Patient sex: F
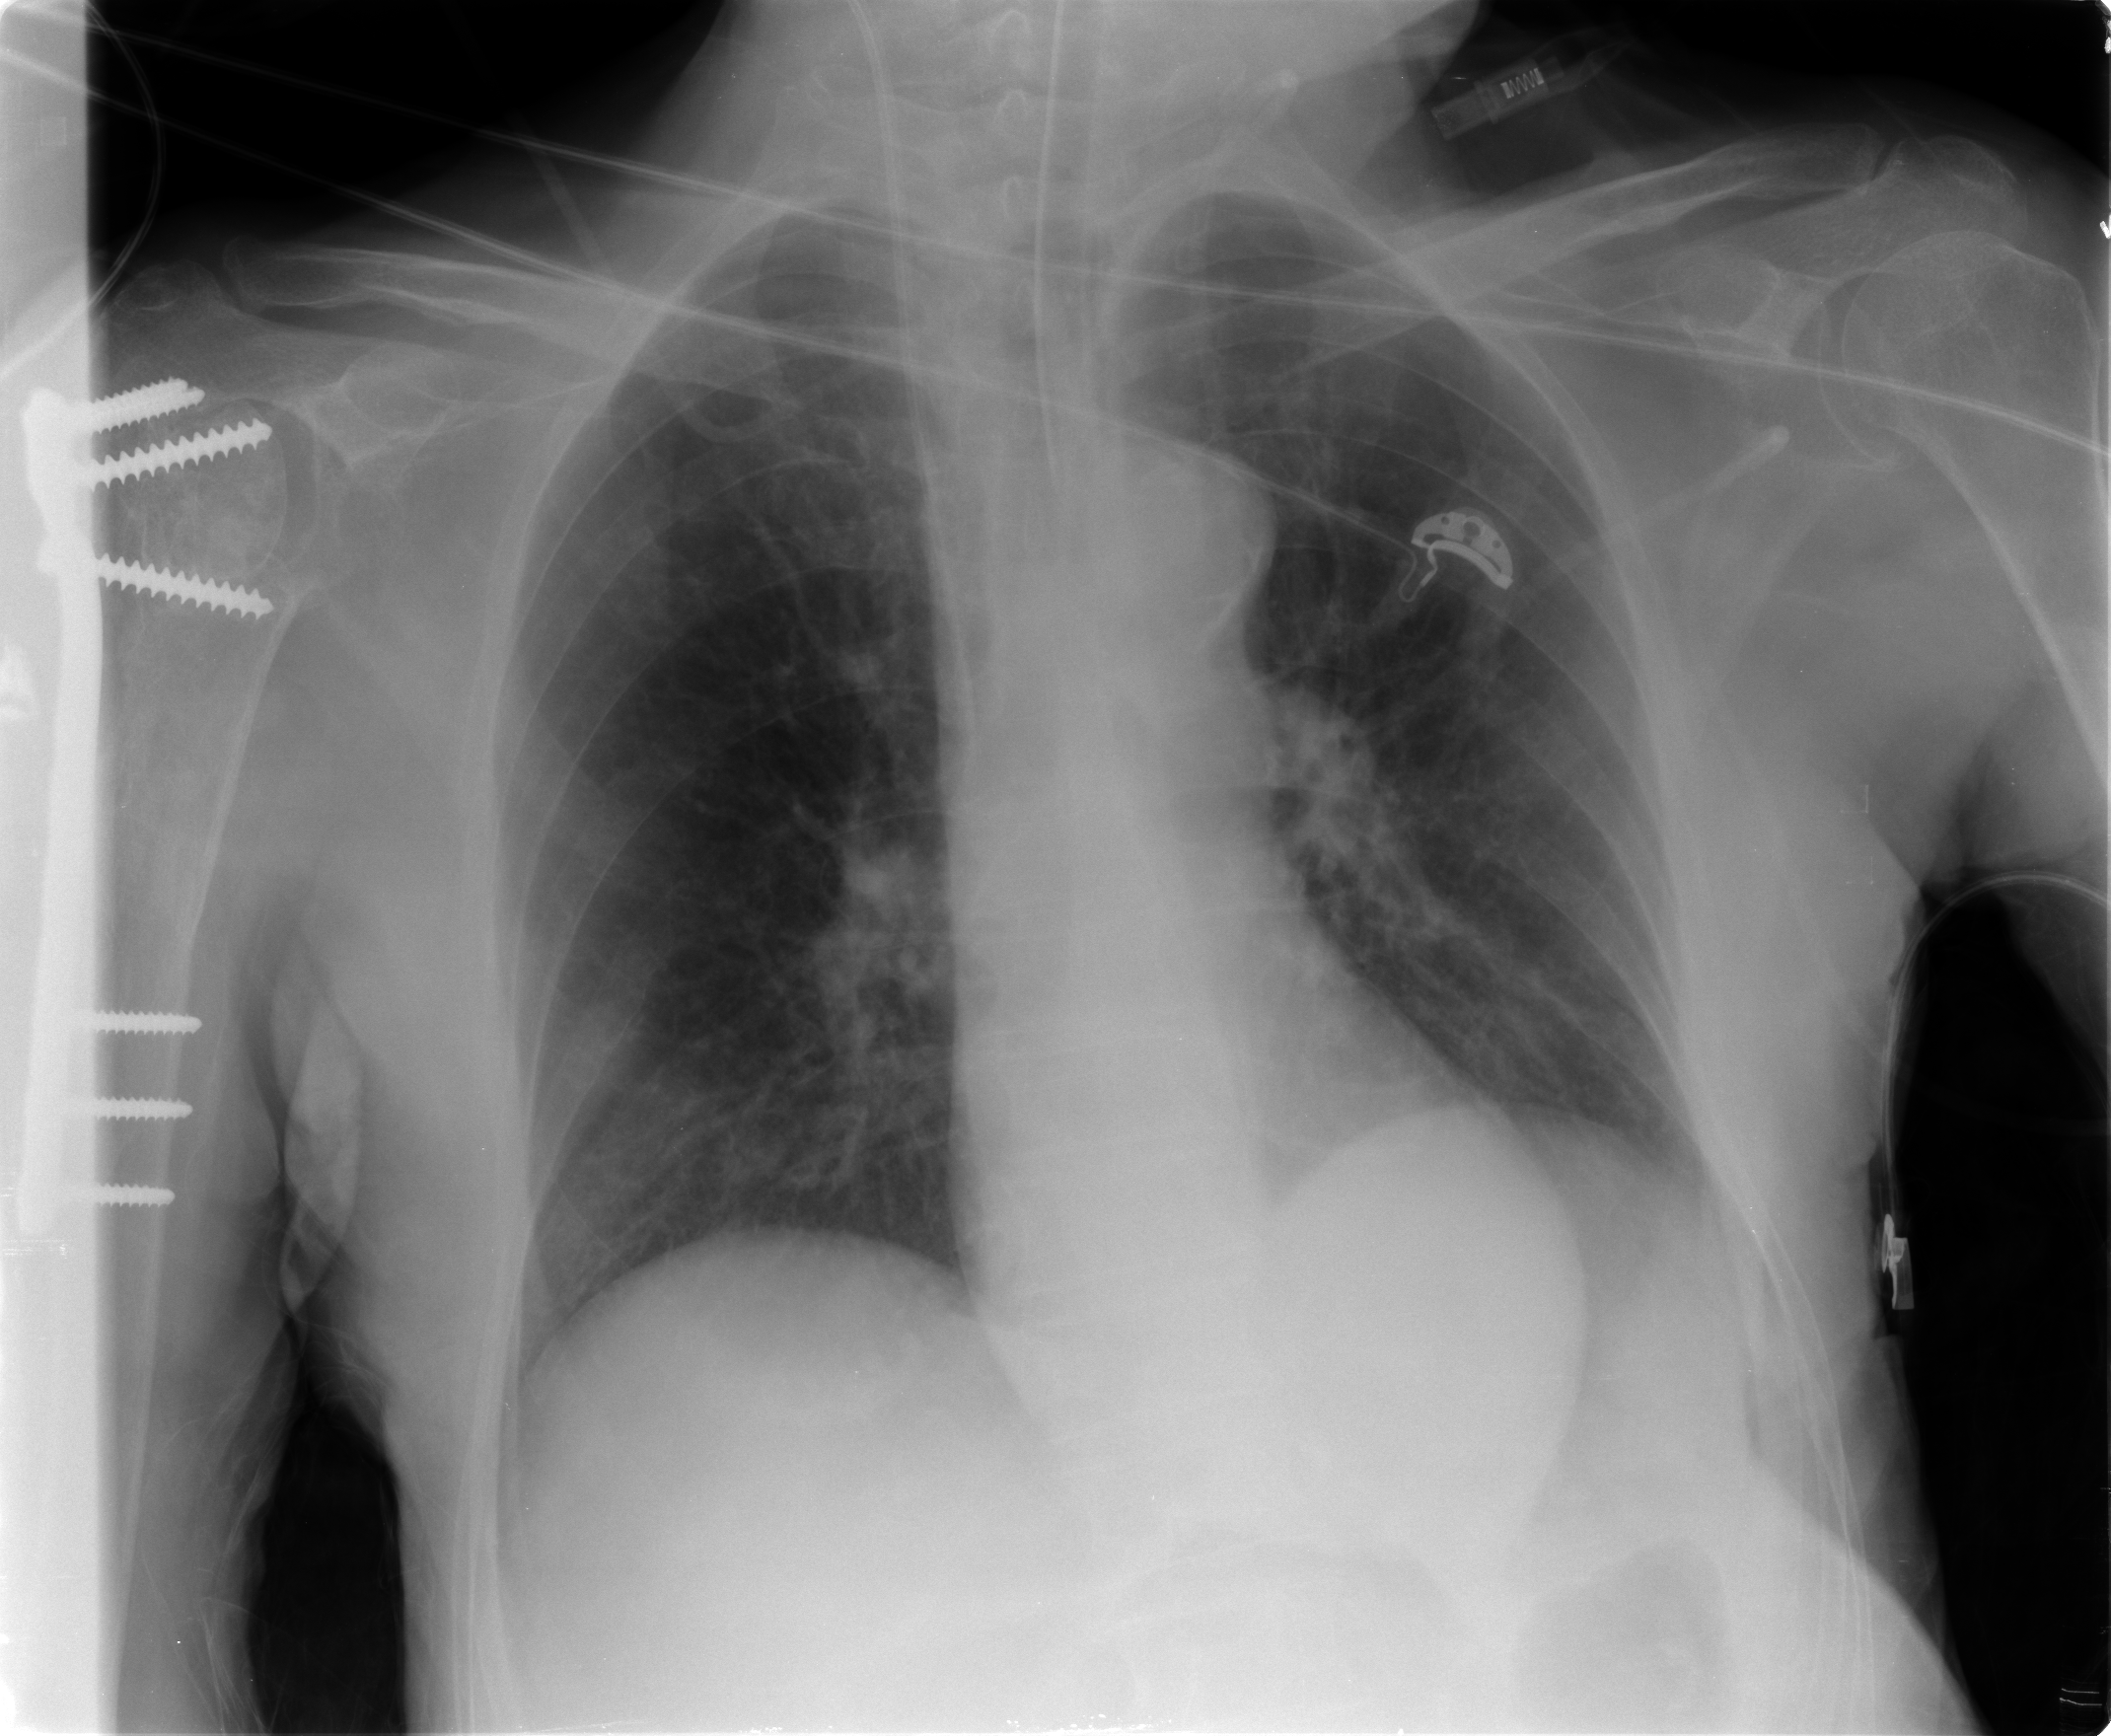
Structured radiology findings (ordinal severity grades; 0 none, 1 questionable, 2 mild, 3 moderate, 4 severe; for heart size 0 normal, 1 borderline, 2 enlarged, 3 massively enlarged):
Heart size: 0
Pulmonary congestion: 1
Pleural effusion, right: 0
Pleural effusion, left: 0
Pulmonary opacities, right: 0
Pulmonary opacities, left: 0
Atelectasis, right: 1
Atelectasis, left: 1